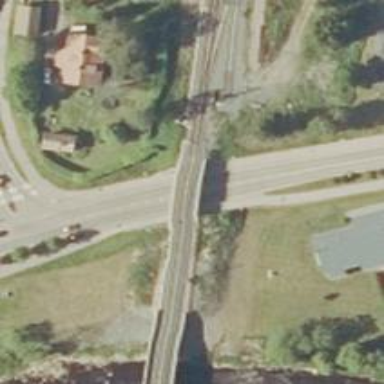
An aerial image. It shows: Bridge over railway with continuous electrified contact line.